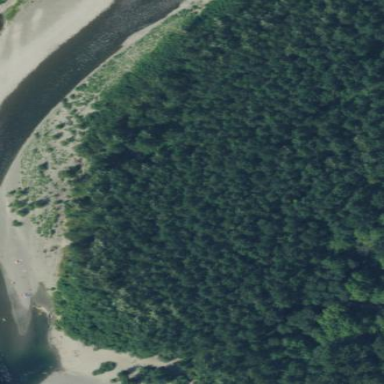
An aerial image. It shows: Scenic beach with natural beauty.